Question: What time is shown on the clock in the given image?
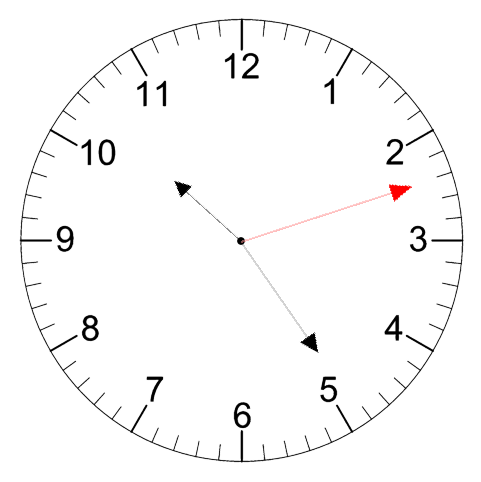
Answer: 10:24:12